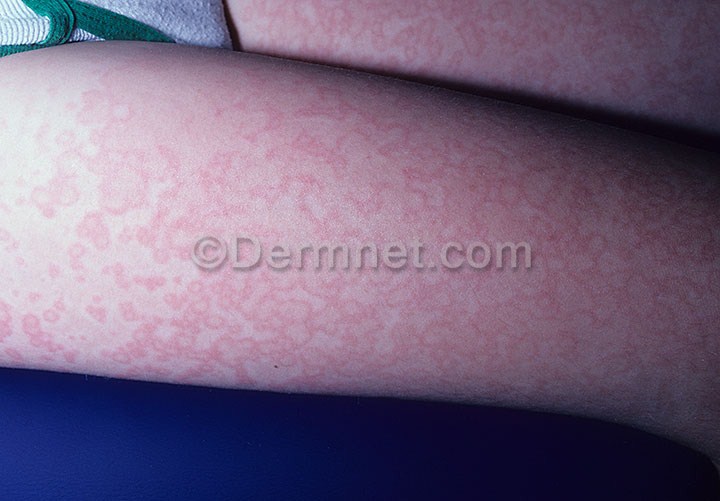
Disease: Exanthems and Drug Eruptions